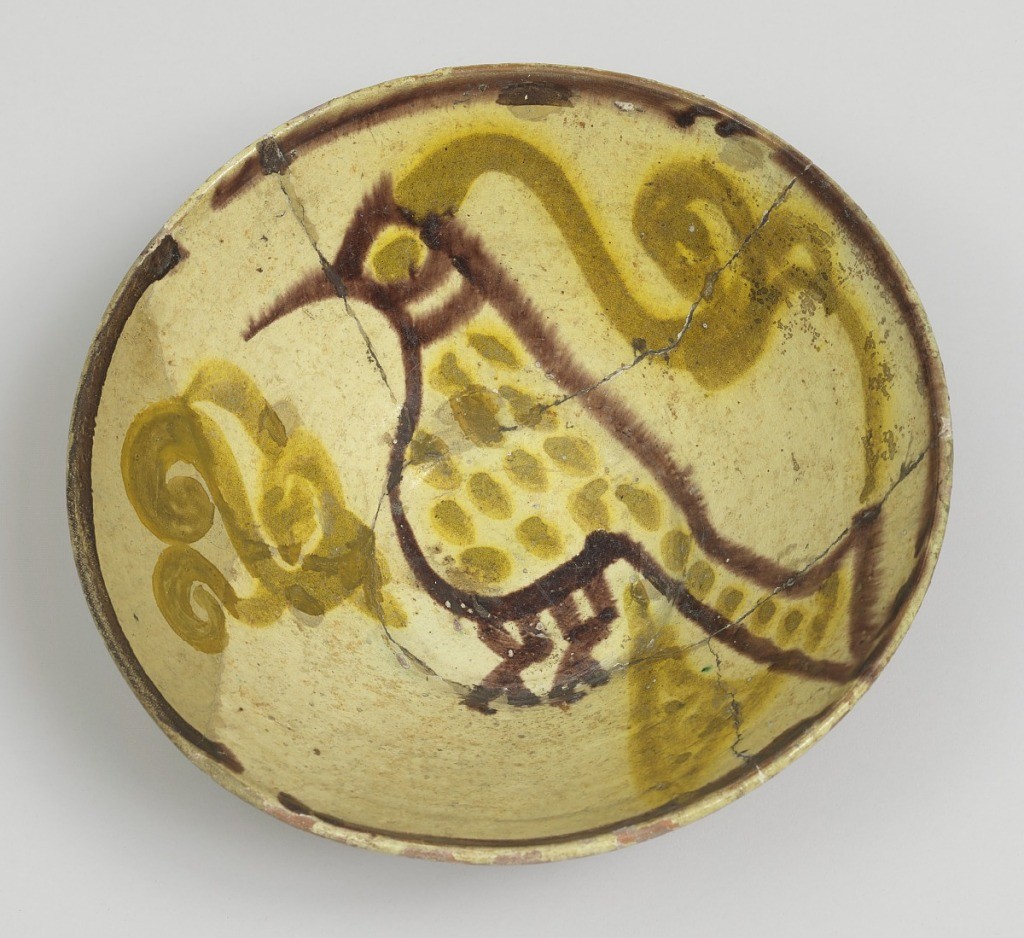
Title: Bowl
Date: late 9th-11th century
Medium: Wheel thrown earthenware, slip, underglaze painted in polychrome pigments under a transparent glaze
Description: Red earthenware bowl with visible throwing rings. Thick round foot. Traces of slip on exterior. Interior rim painted with a rust-colored line. Interior of bowl painted with profile of a bird in rust, with wings, eyes and long, curling feather in yellow over red. Repairs.